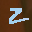
Label: 2